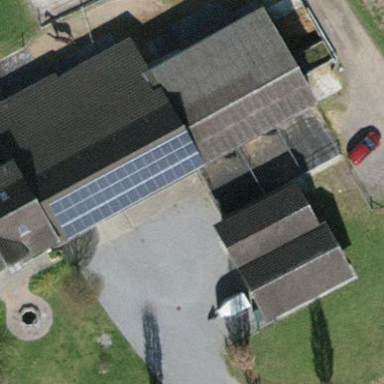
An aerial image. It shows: Small solar photovoltaic panel generator is producing electricity.